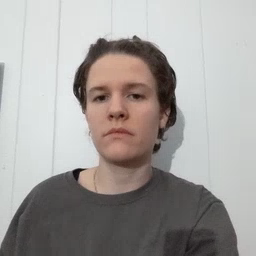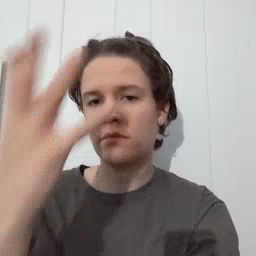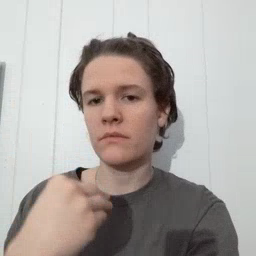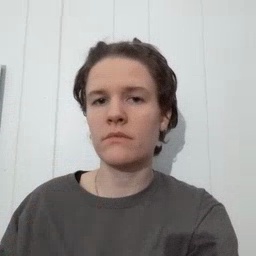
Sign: nap